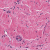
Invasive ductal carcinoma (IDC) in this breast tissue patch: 0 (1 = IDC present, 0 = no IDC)